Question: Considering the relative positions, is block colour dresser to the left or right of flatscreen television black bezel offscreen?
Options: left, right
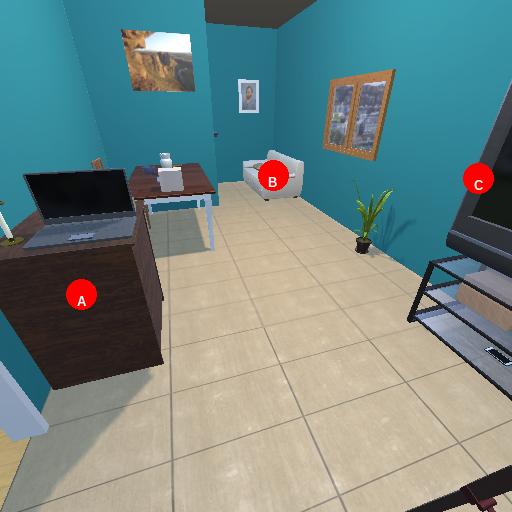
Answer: left